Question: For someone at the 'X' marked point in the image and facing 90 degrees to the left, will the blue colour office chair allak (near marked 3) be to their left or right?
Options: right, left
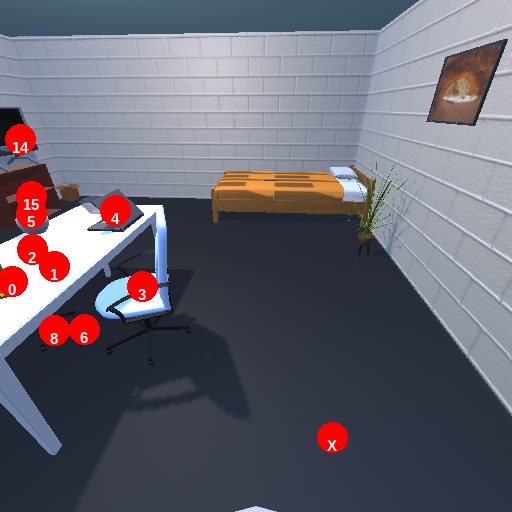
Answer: right